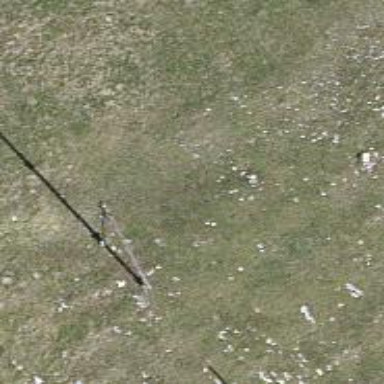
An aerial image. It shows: Minor power line with 3 cables.